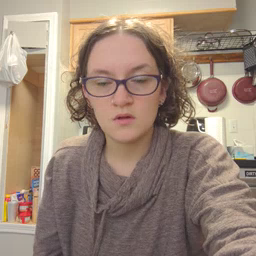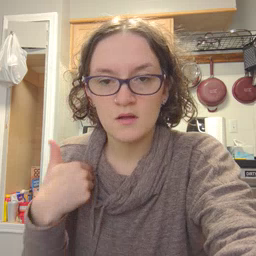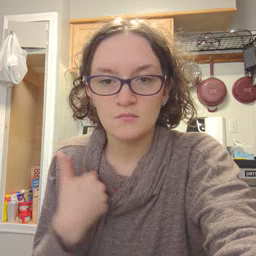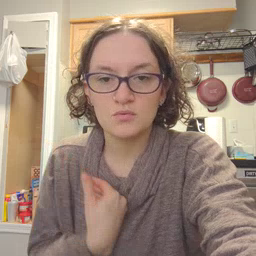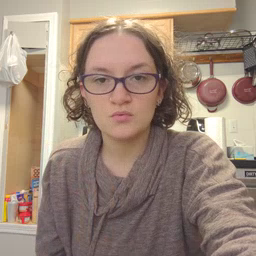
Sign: animal